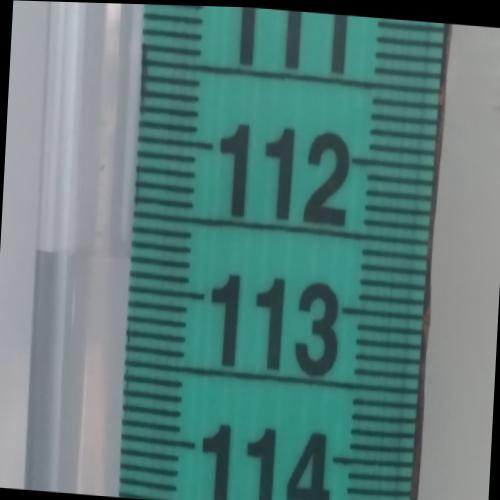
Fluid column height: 112.8 cm